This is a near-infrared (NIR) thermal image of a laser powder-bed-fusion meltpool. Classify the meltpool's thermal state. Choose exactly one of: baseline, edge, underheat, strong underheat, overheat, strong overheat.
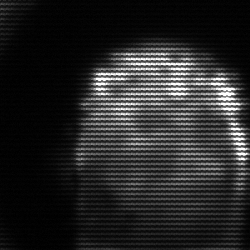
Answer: baseline